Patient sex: M
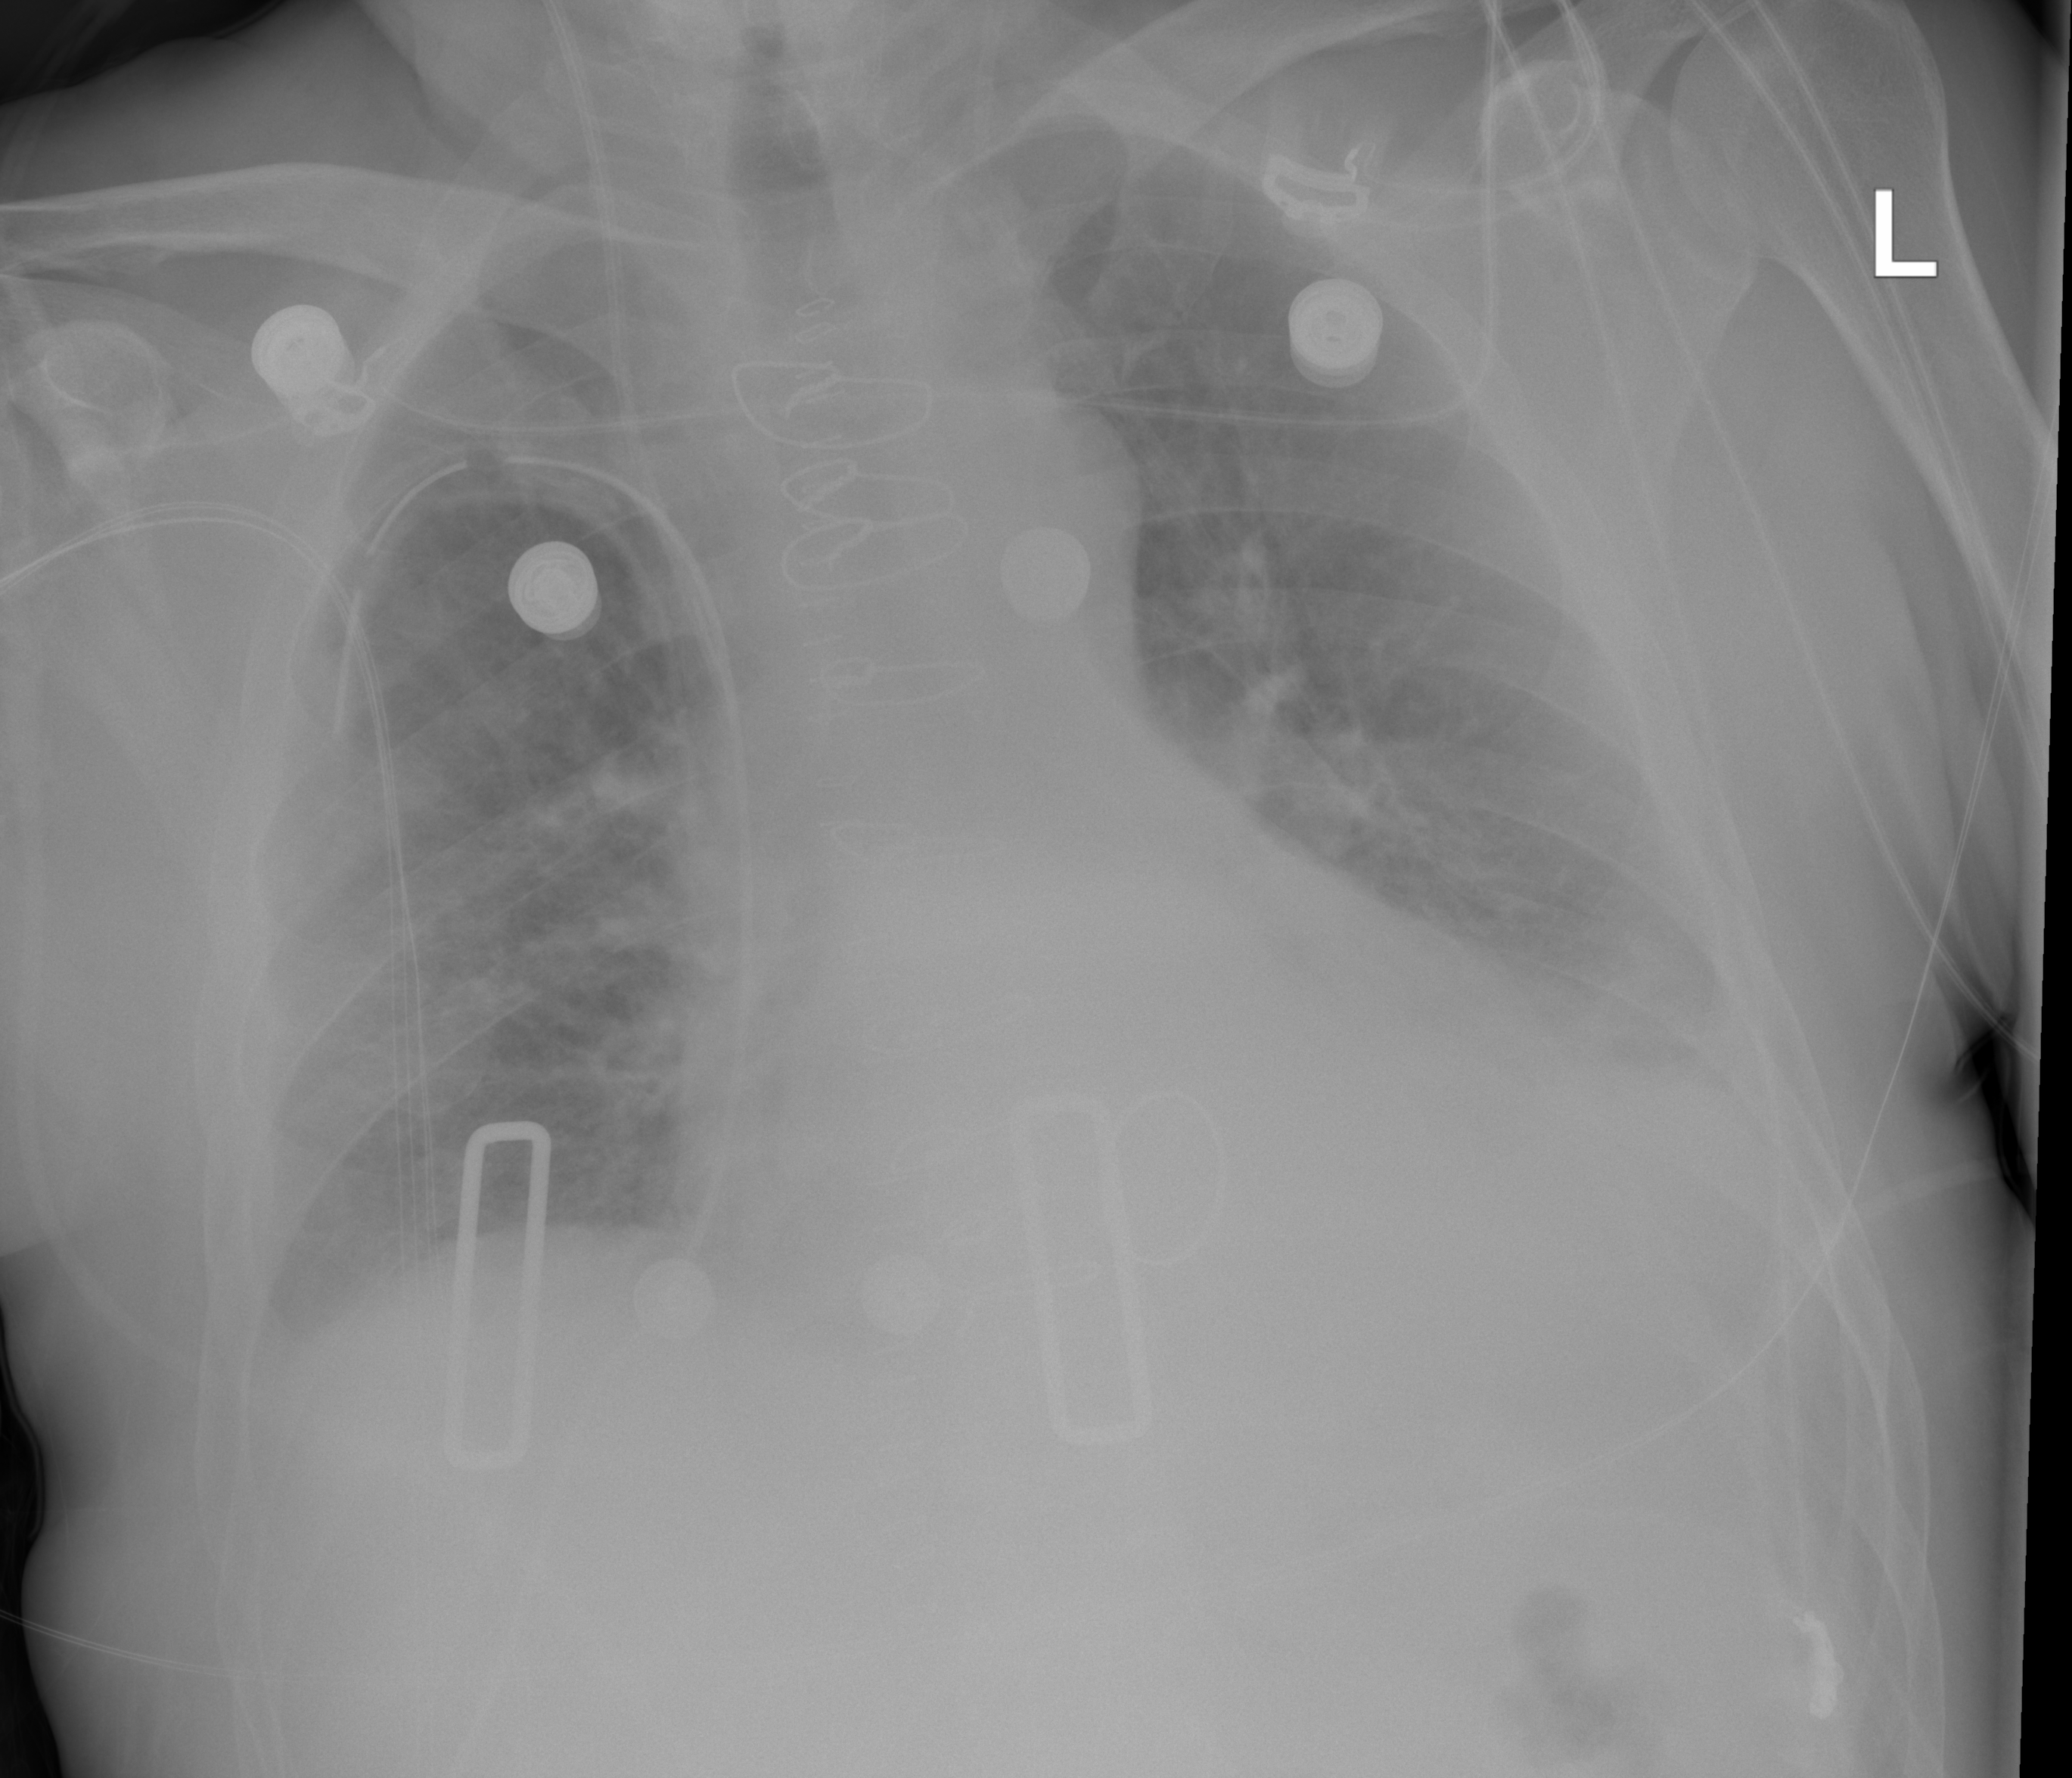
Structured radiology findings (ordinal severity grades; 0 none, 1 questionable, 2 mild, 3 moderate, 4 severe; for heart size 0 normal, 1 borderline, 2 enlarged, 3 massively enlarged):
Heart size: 2
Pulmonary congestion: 2
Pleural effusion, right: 2
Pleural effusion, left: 2
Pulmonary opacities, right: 0
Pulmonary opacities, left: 0
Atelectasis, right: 2
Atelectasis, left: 3